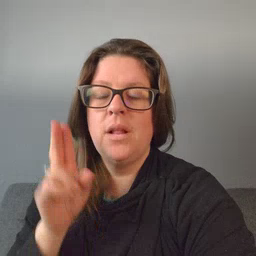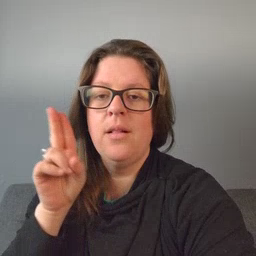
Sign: uncle